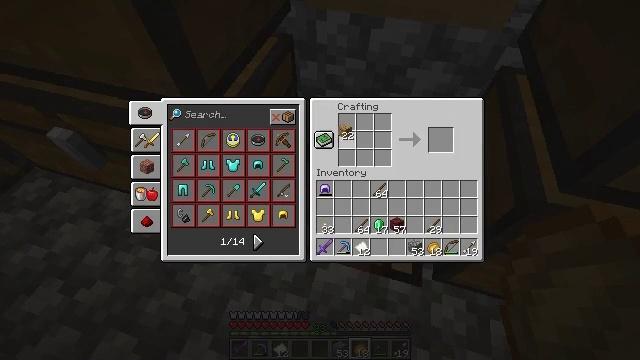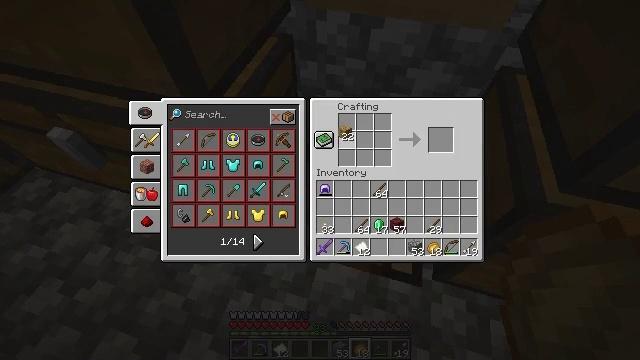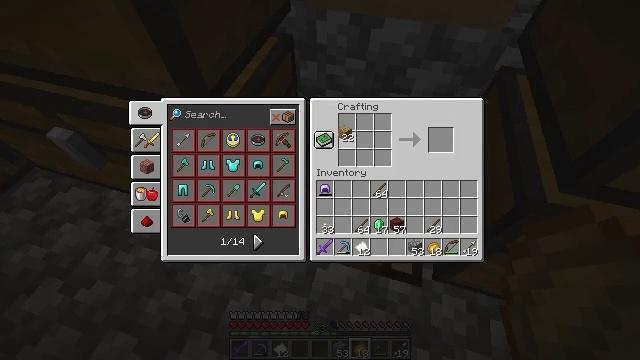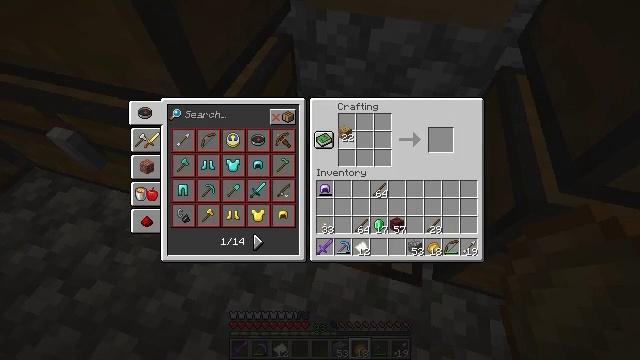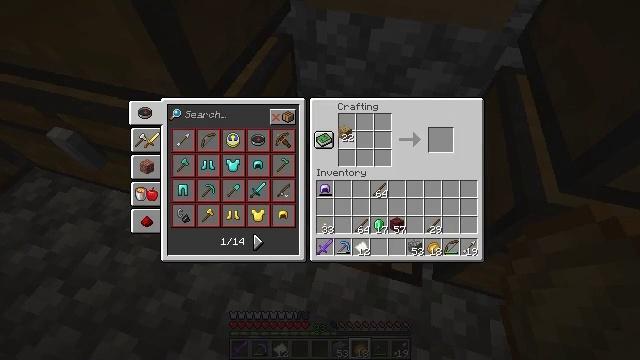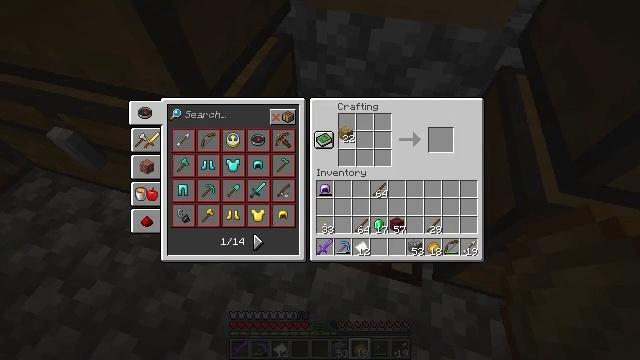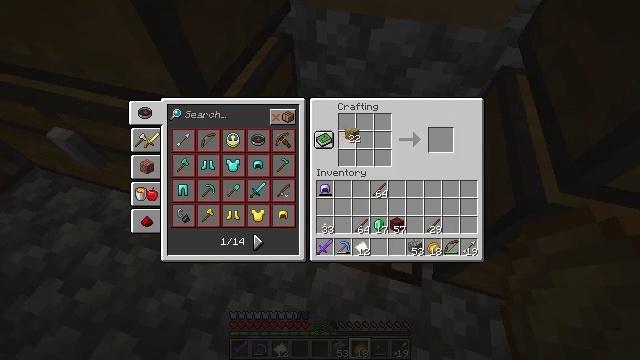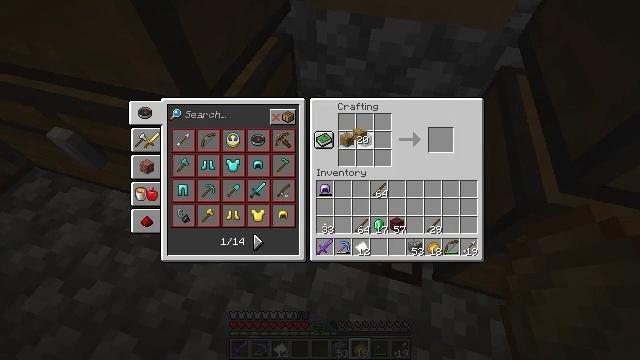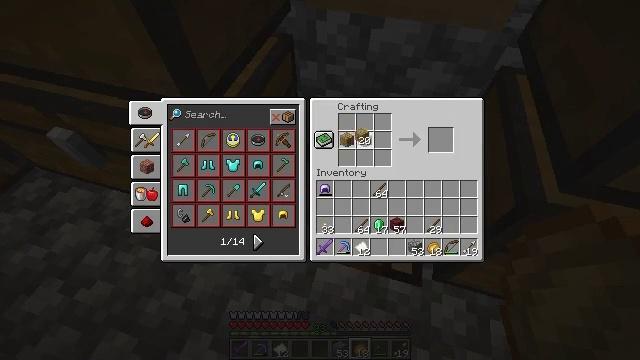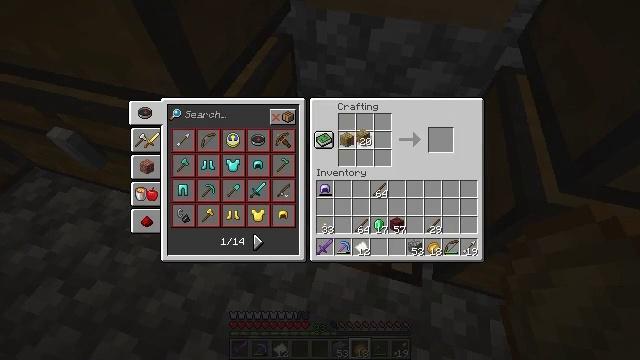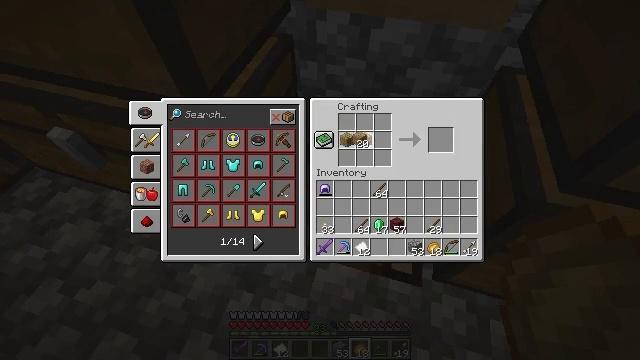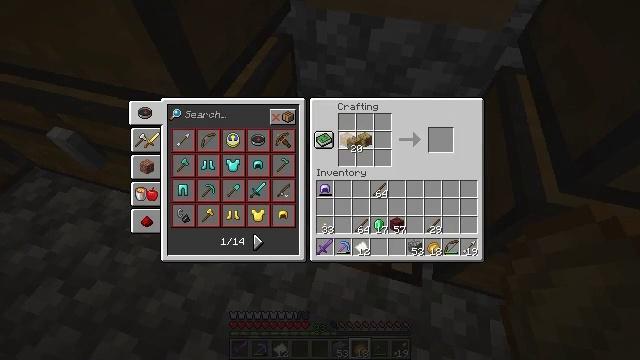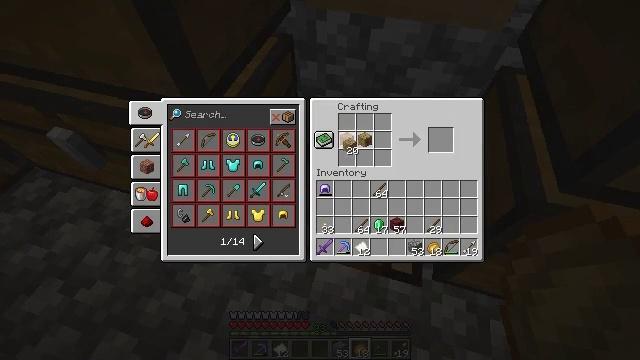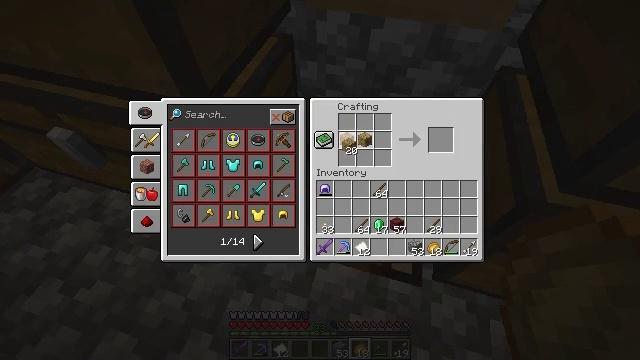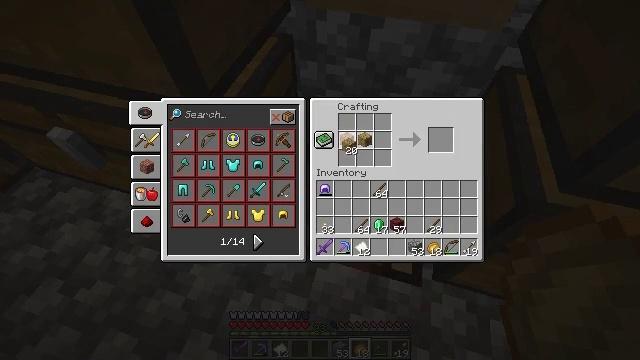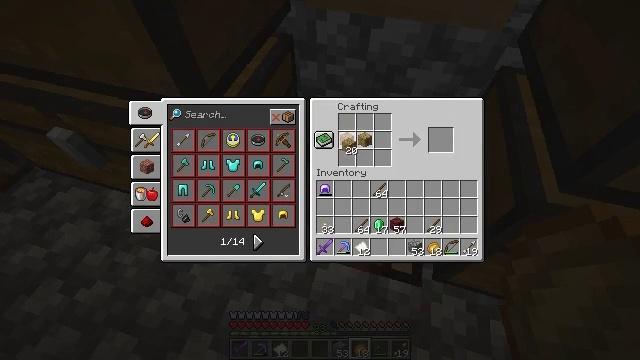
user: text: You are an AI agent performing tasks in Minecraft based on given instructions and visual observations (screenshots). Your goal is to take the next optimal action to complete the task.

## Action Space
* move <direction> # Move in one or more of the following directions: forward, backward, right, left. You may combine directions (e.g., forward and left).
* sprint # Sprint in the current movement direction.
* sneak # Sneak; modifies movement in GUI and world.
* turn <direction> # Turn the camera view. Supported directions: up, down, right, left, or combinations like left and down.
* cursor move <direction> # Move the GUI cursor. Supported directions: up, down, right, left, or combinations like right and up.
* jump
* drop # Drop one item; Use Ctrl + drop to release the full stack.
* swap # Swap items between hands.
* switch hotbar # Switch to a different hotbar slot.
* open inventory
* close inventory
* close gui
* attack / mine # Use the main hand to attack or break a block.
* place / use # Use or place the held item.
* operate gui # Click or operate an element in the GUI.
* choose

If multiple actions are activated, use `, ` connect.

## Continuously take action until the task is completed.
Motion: motion action
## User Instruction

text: Combine the necessary materials to craft a fletching table.
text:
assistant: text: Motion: no_op
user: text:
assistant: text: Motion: no_op
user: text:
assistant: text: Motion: no_op
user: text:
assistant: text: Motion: choose
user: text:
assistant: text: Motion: choose
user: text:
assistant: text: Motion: choose
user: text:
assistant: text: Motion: cursor move right, choose
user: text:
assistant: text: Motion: choose
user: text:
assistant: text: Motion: choose
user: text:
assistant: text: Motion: choose
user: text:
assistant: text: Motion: choose
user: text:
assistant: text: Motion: choose
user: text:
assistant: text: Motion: choose
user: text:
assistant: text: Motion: choose
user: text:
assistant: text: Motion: choose
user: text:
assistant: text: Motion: choose
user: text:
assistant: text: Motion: no_op
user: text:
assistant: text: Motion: no_op
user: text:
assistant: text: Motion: no_op
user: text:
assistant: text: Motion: no_op
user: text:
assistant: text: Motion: no_op
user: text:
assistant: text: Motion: choose
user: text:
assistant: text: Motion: choose
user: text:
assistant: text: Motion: choose
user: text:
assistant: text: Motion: no_op
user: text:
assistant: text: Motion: no_op
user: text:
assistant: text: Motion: no_op
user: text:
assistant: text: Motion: no_op
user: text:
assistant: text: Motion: choose
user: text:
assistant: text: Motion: choose